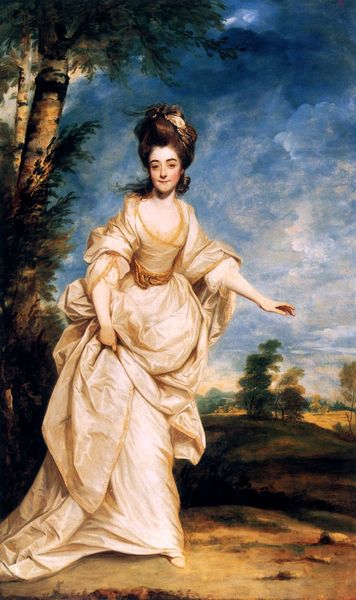
Titel: Lady Jane Halliday
Künstler: Sir Joshua Reynolds
Institution: Waddesdon Manor, Buckinghamshire, National Trust
Schlagwörter: baum, blau, gemälde, himmel, wolken, bäume, braun, frankreich, frau, frisur, haar, kleid, gürtel, weg, beige, schleife, barock, falten, portrait, porträt, felder, hügel, natur, stamm, gewand, haare, adel, klassizismus, england, rokoko, seide, bewegt, laufen, farben, romantik, constable, haarspange, leichtigkeit, bau, gaze, organza, weißes kleid, reynolds, leichtigkeite